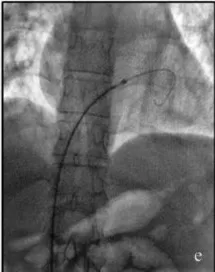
Covering the catheter by forward pushing the sheet and removal of the pigtail catheter (c,d,e).
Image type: radiology (x_ray)